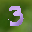
Label: 3